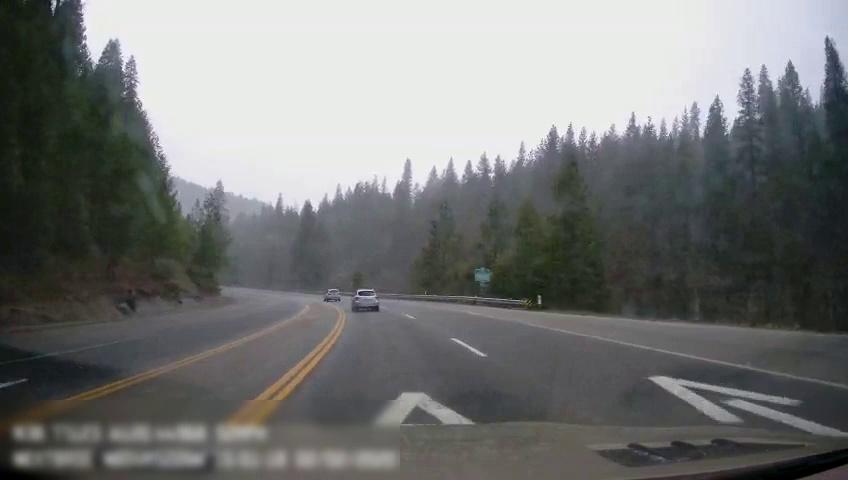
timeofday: Day
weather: Cloudy
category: Drivable Space
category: Vehicles | SUV
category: Vehicles | SUV
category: Lanes | Opposite Lane
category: Lanes | Current Lane
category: Lanes | Current Lane
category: Lanes | Opposite Lane
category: Lanes | Alternate Lane
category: Lanes | Alternate Lane
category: Lanes | Alternate Lane
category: Traffic | Signs